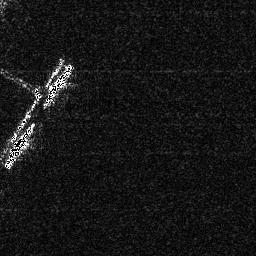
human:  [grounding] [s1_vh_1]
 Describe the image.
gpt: In the satellite image, there is  <ref>2 medium ship </ref> <box>[[15, 24, 28, 42, 0], [1, 46, 14, 65, 0]]</box> located at left.